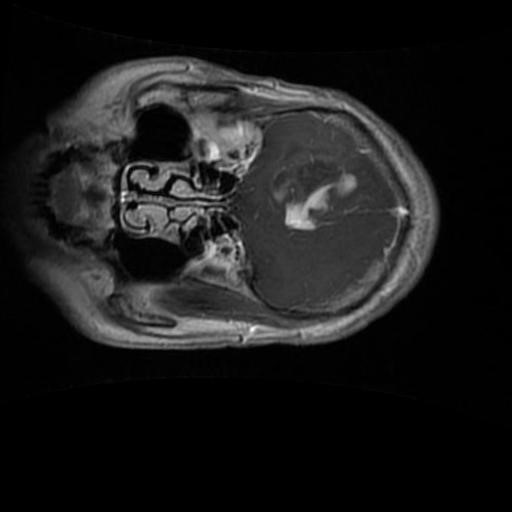
Label: brain_glioma